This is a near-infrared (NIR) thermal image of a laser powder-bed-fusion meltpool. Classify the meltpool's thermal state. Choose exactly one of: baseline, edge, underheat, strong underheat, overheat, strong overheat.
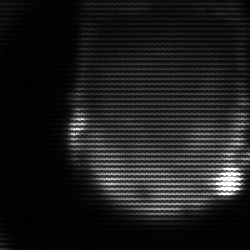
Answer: edge